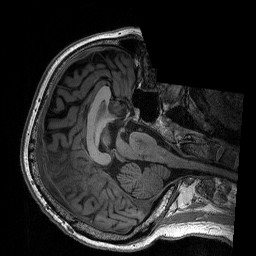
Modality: T1w
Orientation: axial
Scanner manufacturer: siemens
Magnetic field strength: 3 T